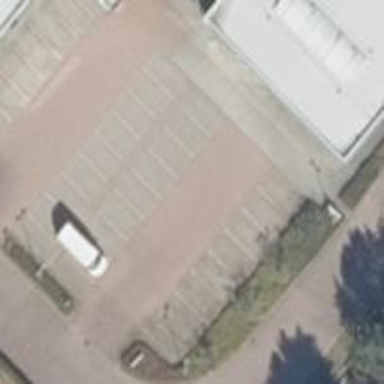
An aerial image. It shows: Road serving as parking aisle.